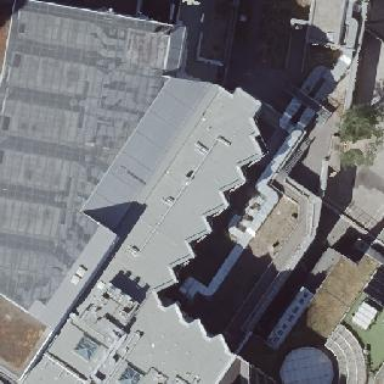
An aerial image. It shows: Building with flat roof.